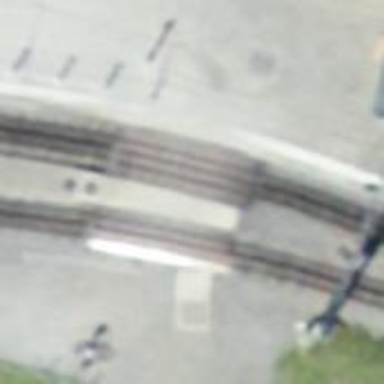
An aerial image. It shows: Railway crossing.